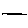
Label: line